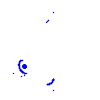
Particle: electron